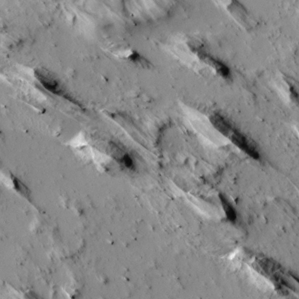
Label: non_frost